Question: Now I am developing some codes in virtualbox ubuntu machine, and the host machine is win7. When the codes are ready, I put the library to the device using the following command 'adb push abc.so /data/local/tmp/myabcfolder'. However, the speed of transferring data is so slow that the shell almost stops. If I push files of small volumes to the device, it seems fine. Any ideas on how I can put the relatively large library to the device? Thanks.
ps: When transferring the data to the device, it reaches a certain mount of data very quickly(393216), and then stops as the following picture shows:

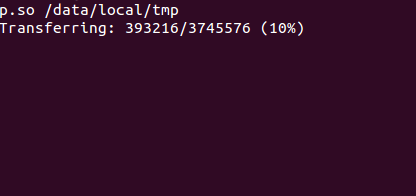
Answer: I finally find the reason: it is because when the Android device is attached, it does not use USB 2.0 protocol. In virtualbox, there is a place to set this option:

But in order to enable USB 2.0, you have to install virtualbox extensions.